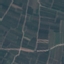
Land use / land cover: PermanentCrop